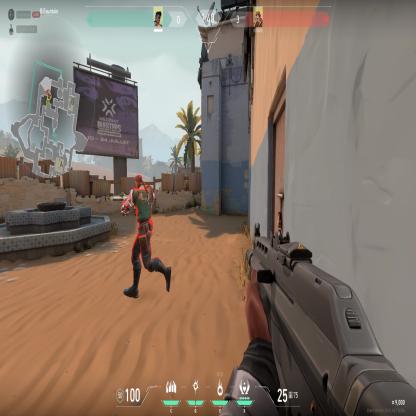
Label: enemy